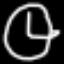
Label: clock